Question: I have a SpatialPolygonsDataFrame with columns containing hex-color values. I want to draw the map like this with the package tmap:
'''
tm_shape(full.shp) + tm_fill(col="konf1900")
'''
But then it is treated as categorial variable, resulting in this:

I am not sure how to tell tmap that it should plot the color values directly on the map...
Can anyone help on this?
see the answers below - the problem was that the dataframe column was no encoded 'as.character'. I think this might help someone sometime...
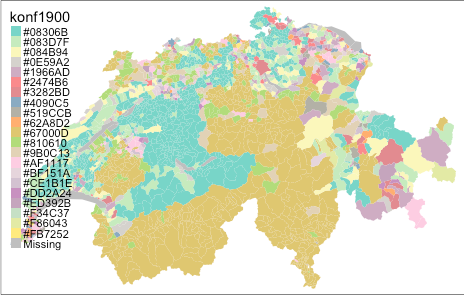
Answer: Apparently, the problem was the type of the column:
'''
full.shp$konf1900char <- as.character(full.shp$konf1900)
tm_shape(full.shp) + tm_fill(col="konf1900char")
'''
It needs to be converted to characters with 'as.character'.
Also, it is important that there are no NA values, they can be converted to white (#ffffff in hex format):
'''
full.shp$konf1900char[is.na(full.shp$konf1900char)] <- "#ffffff"
'''
with these transformations, it works nicely with tmap and tm_fill takes the color values from the variable.
this is the resulting image (compare to screenshot in the question above):
<URL>